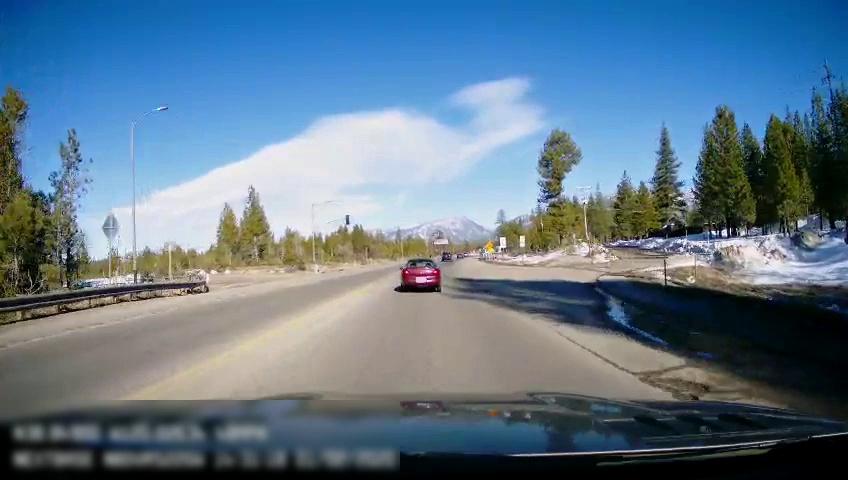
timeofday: Day
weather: Sunny
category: Drivable Space
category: Vehicles | Car
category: Vehicles | SUV
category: Lanes | Current Lane
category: Lanes | Opposite Lane
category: Lanes | Current Lane
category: Lanes | Opposite Lane
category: Traffic | Signs
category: Traffic | Signs
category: Traffic | Lights